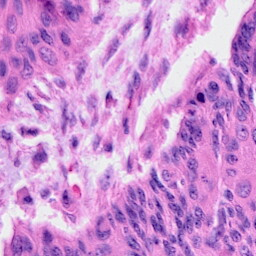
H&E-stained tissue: Cervix